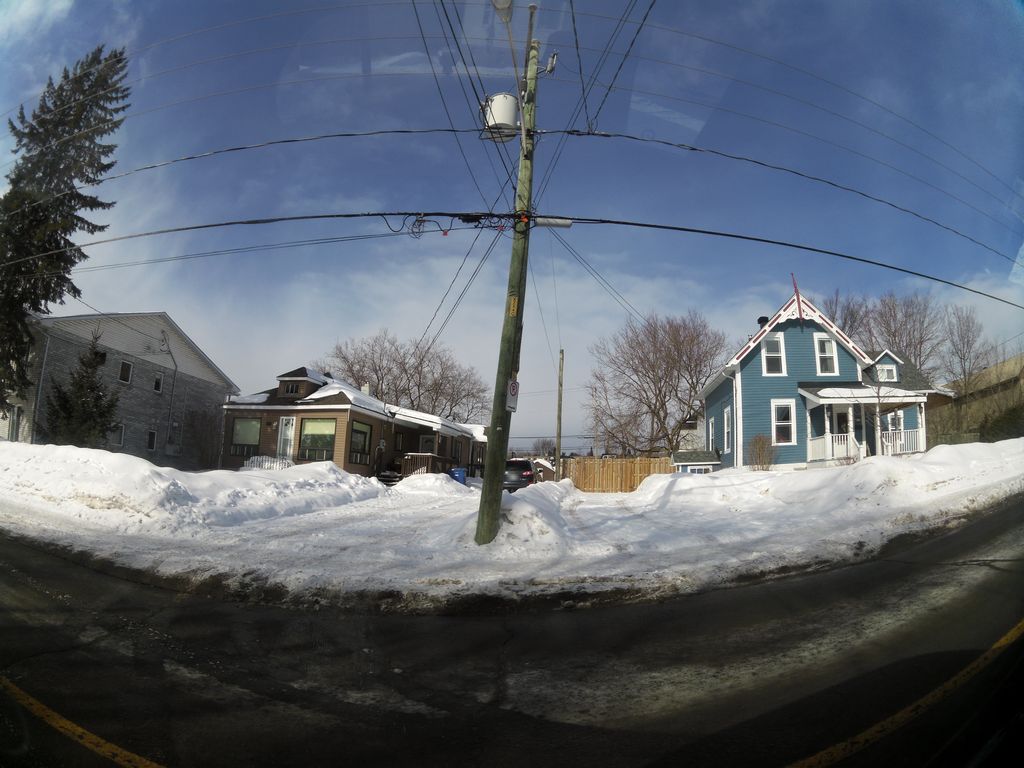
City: ottawa-gatineau